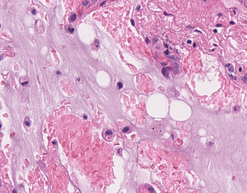
Tumor epithelial tissue: no
Tumor-associated stroma tissue: no
Normal tissue: yes